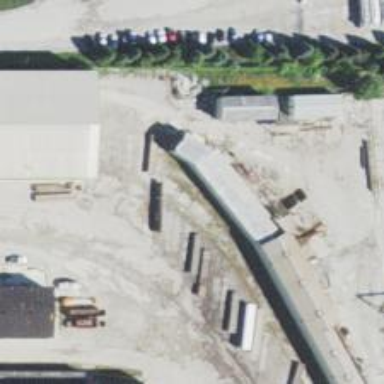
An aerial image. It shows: Rail spur service.